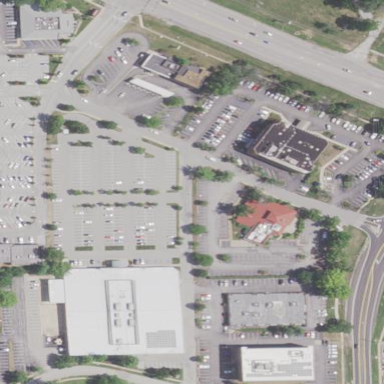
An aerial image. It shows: Retail area.